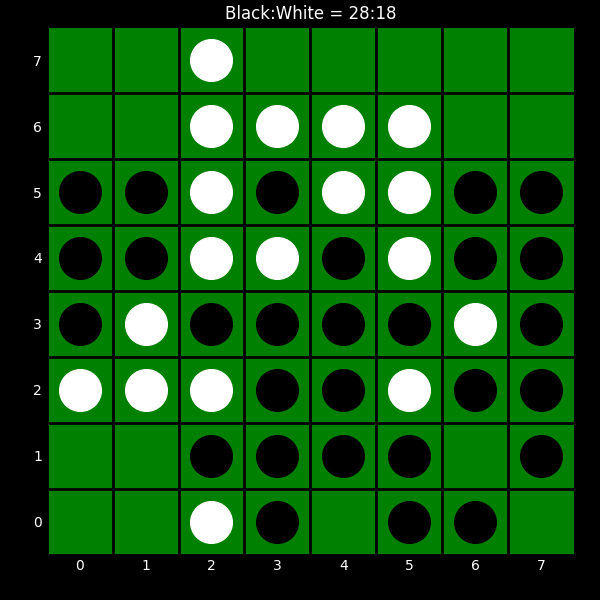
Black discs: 28
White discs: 18